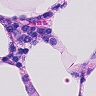
Metastatic tissue present: no